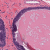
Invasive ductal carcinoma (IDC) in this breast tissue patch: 0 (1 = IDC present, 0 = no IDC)